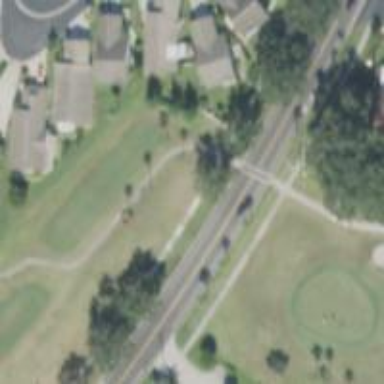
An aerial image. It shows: Service road designated as golf cart path.